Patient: sex F, age 73
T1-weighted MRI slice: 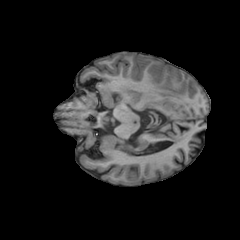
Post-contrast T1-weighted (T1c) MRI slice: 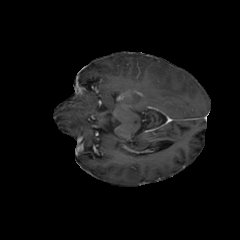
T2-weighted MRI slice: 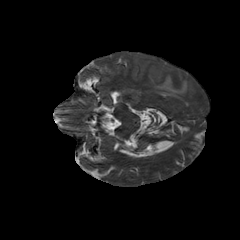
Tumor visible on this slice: yes
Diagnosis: Glioblastoma, IDH-wildtype
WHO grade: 4